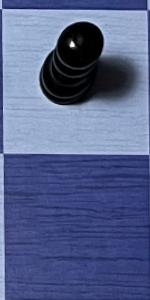
Label: Empty